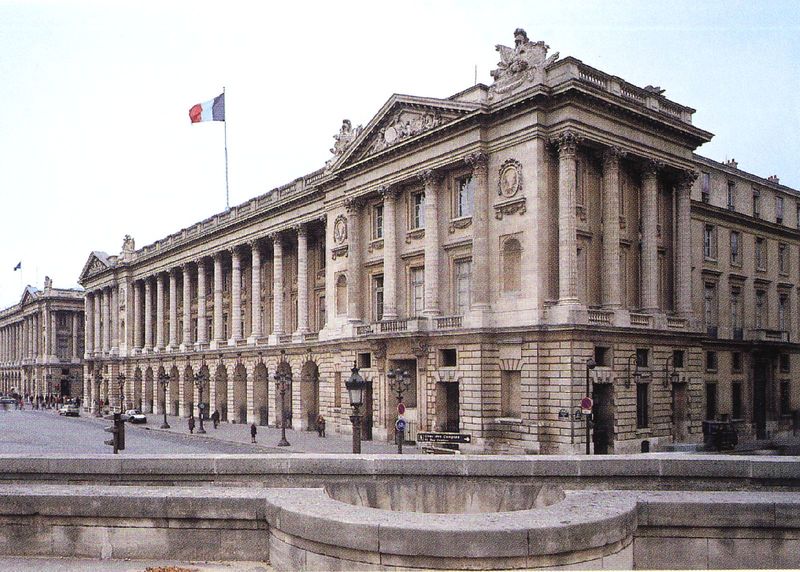
Titel: Place Louis XV. in Paris (heute Place de la Concorde)
Künstler: Ange-Jacques Gabriel
Standort: Paris, Place de la Concorde (EU - F)
Schlagwörter: blau, himmel, mann, weiß, wolken, menschen, fenster, frankreich, frau, grau, lampe, lampen, laterne, laternen, marmor, paris, straße, säule, säulen, gebäude, rot, schloss, weg, barock, stein, steine, brunnen, pferd, engel, papier, ecke, bogen, fassade, fahne, flagge, mast, mauer, auto, wehen, kartusche, uhr, geländer, foto, fotografie, photographie, bögen, schild, gehsteig, schilder, photo, wappen, statuen, residenz, louvre, stockwerke, autos, kandelaber, aquadukt, palais, tympanon, versailles, wegweiser, straßenschilder, statur, ampel, straßenschild, lateren, gimmel, kindert, frankreich fahne, französiche flagge